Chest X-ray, AP view. Patient: 44 years old, sex M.
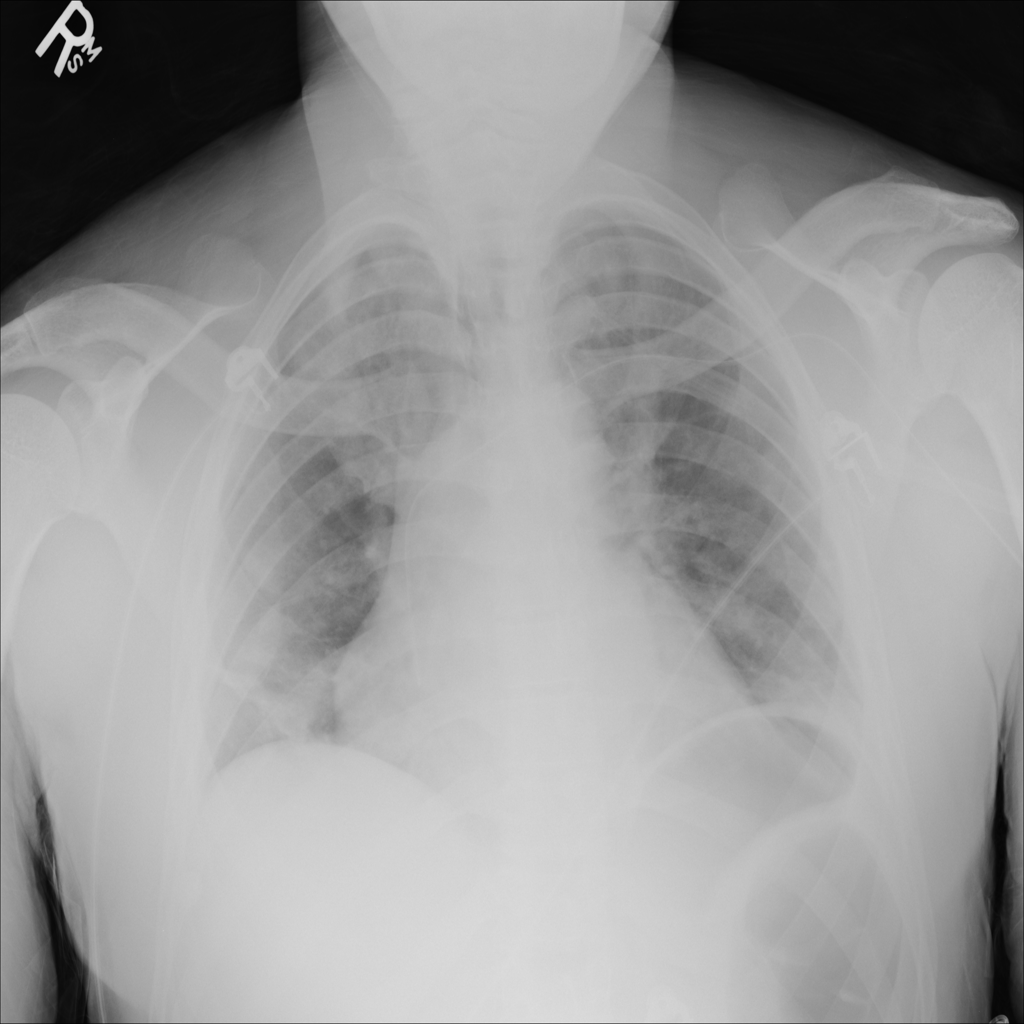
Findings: Atelectasis, Infiltration